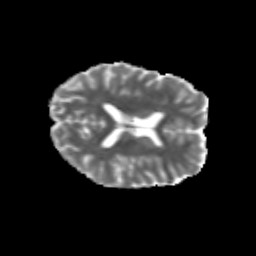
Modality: MD
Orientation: axial
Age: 25
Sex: female
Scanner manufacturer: siemens
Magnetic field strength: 3 T
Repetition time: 3.5 s
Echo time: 0.125 s